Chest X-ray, AP view. Patient: 65 years old, sex F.
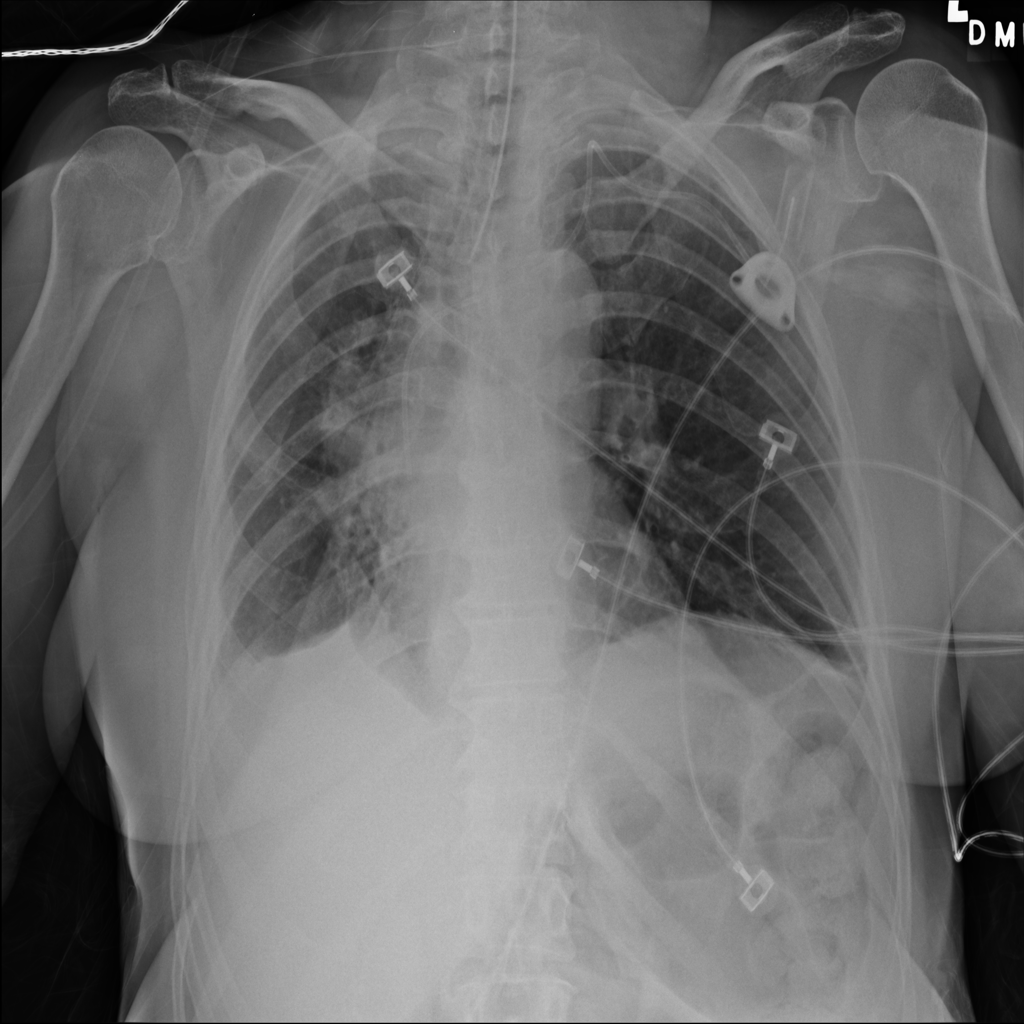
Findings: No Finding